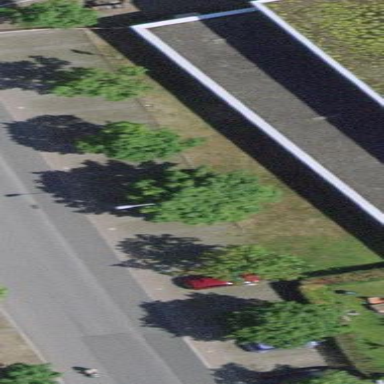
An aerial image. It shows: Parking area with paving stones.